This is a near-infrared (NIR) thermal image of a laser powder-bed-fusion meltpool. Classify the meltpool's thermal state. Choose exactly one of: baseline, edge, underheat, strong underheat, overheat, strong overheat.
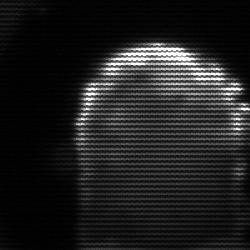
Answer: baseline